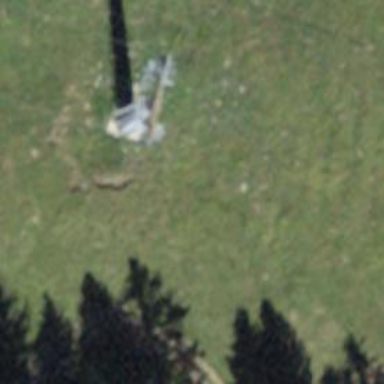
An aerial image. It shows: Pylon used for aerialway.